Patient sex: F
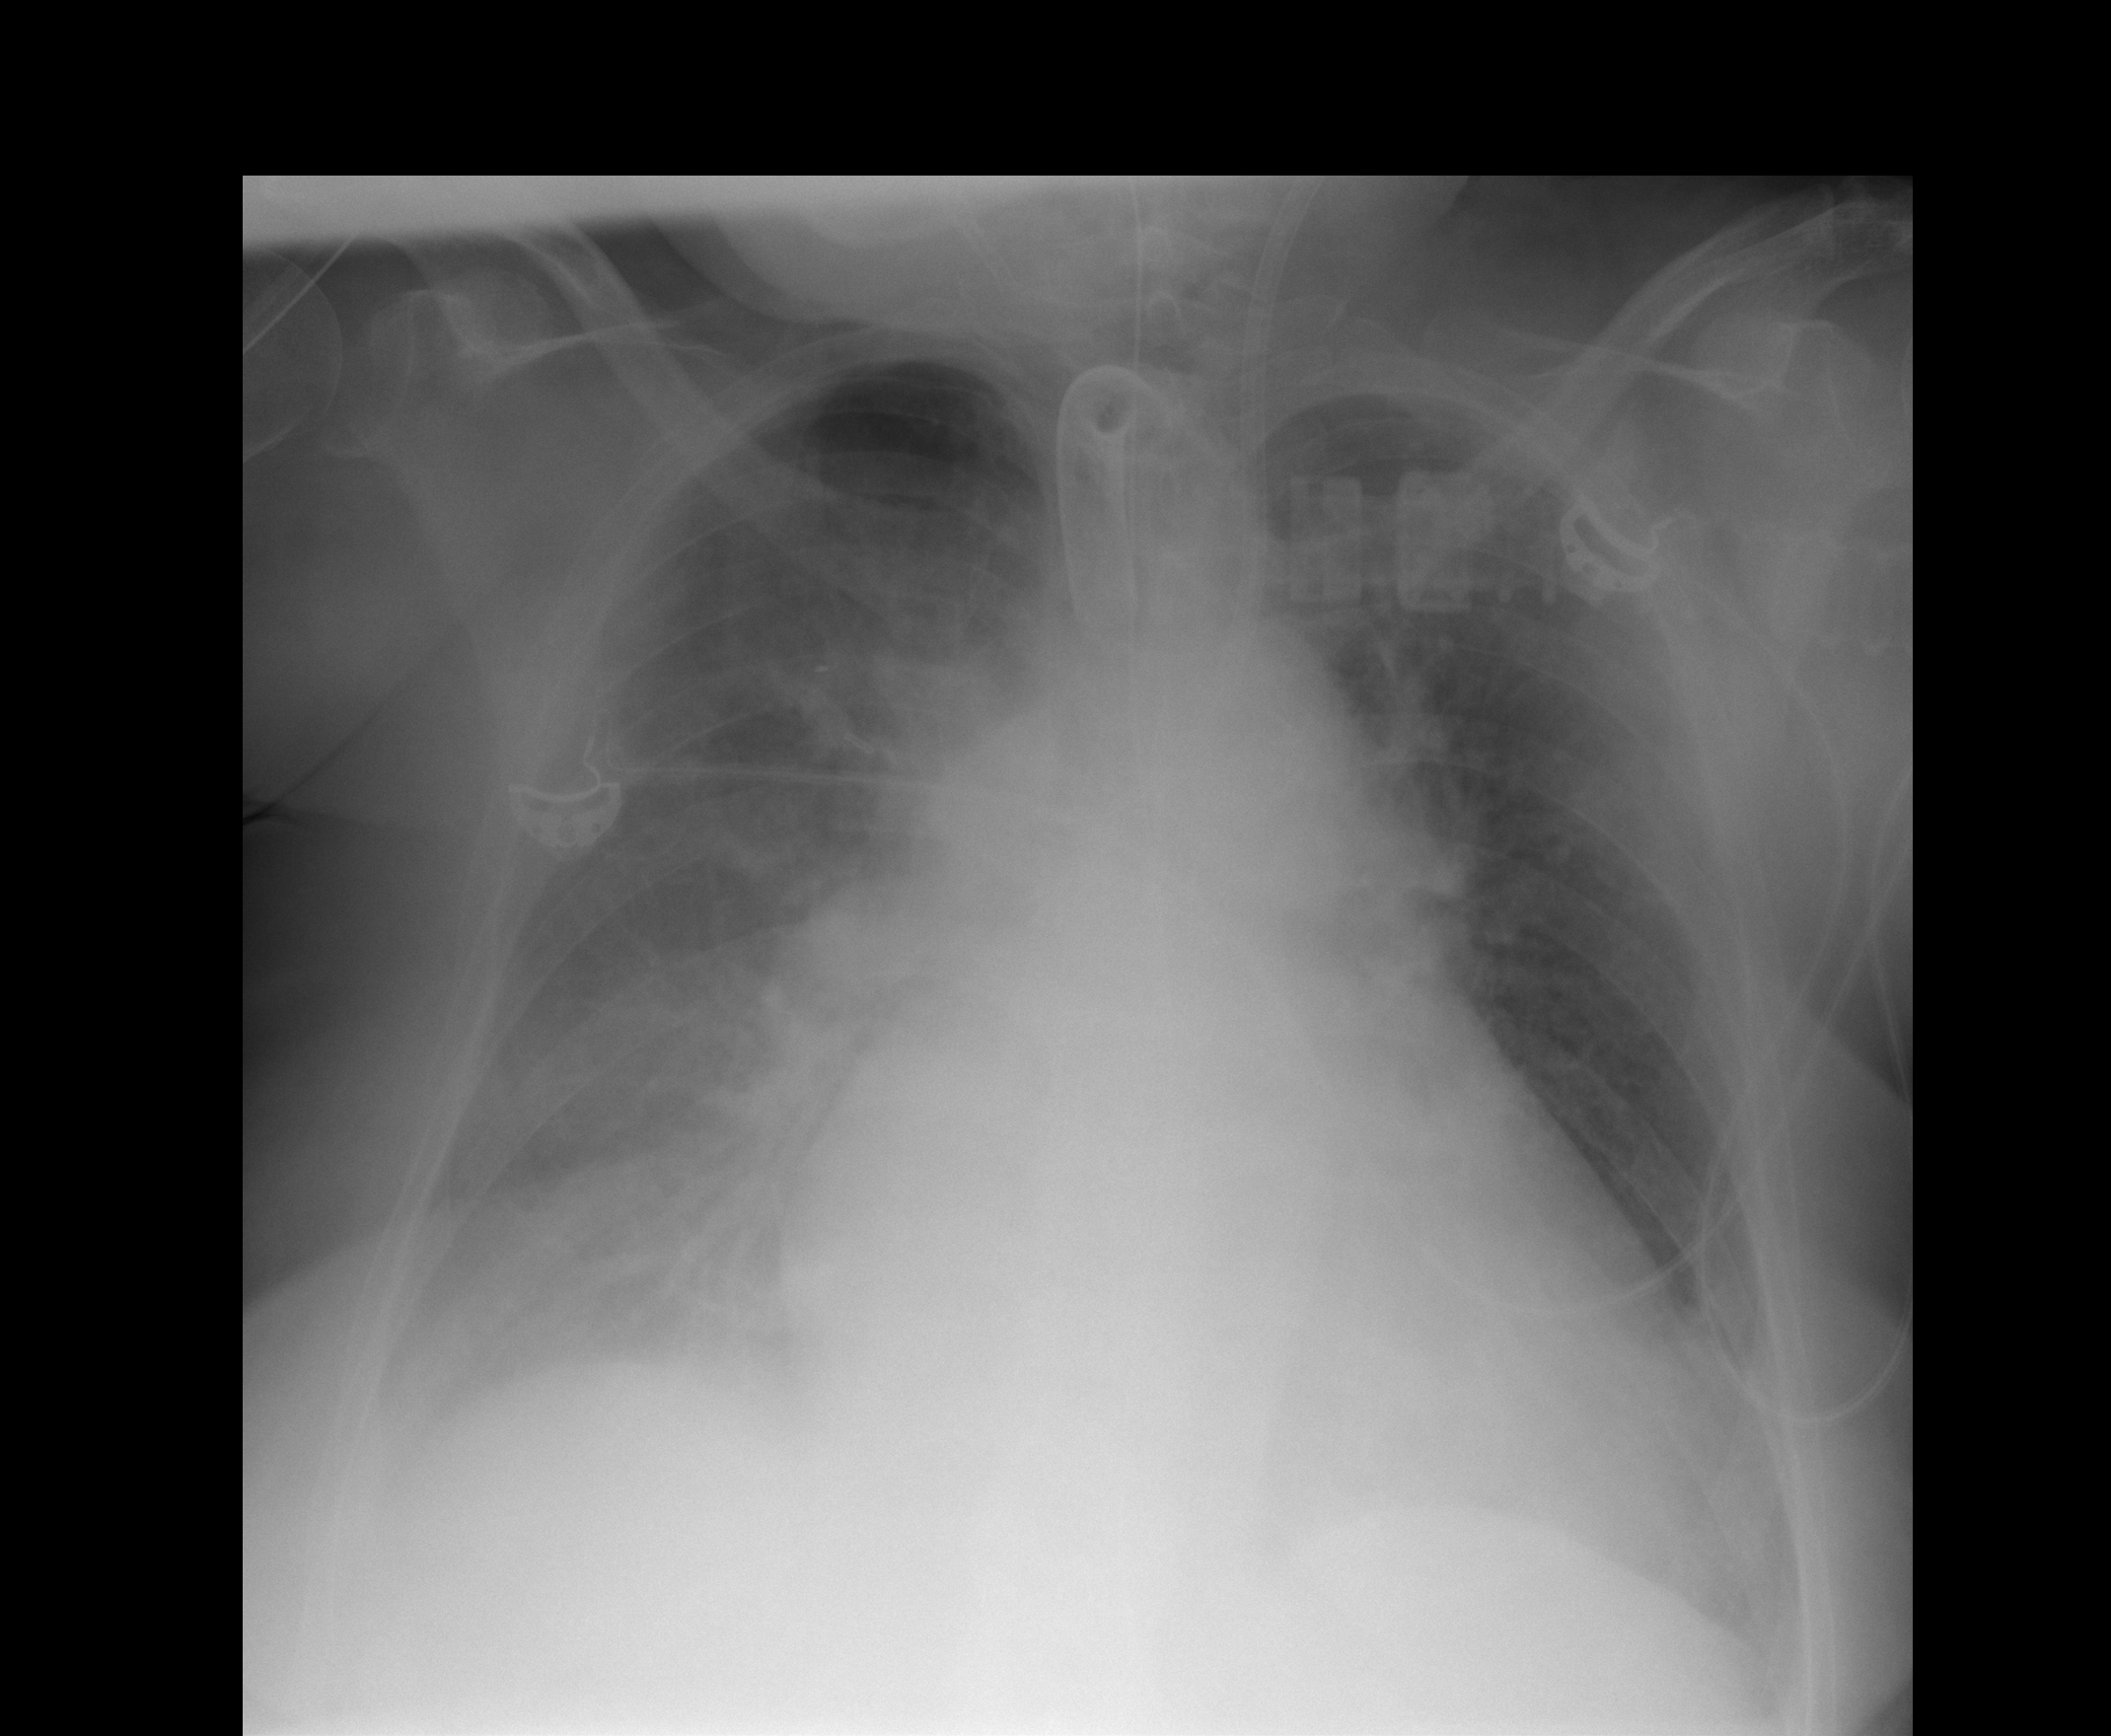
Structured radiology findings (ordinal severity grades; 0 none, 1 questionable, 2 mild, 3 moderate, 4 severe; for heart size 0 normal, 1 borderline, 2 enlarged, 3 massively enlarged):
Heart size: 2
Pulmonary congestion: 2
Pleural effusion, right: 2
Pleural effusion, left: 2
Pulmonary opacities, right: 2
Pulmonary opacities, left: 1
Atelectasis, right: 2
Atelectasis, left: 2